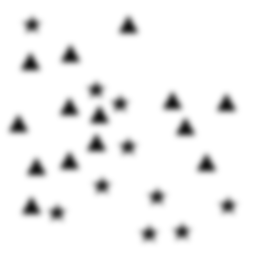
Squares: 0
Triangles: 14
Stars: 10
Total shapes: 24